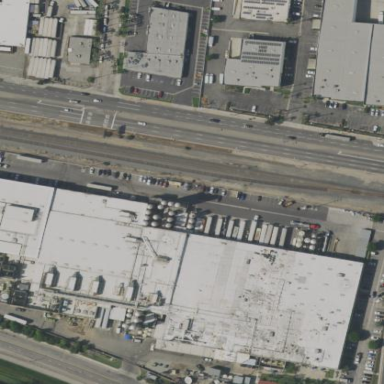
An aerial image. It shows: Factory building.